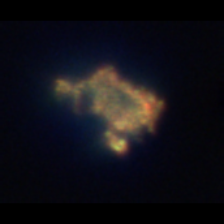
Taxon: Unknown_detritus
Group: Unknown